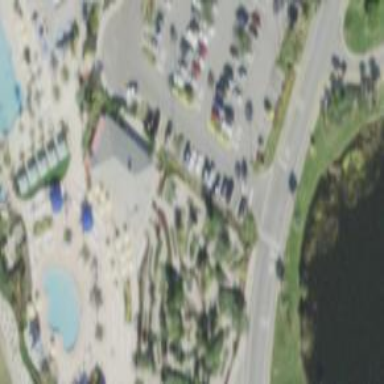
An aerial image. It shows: Miniature golf course.